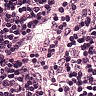
Metastatic tissue present: no